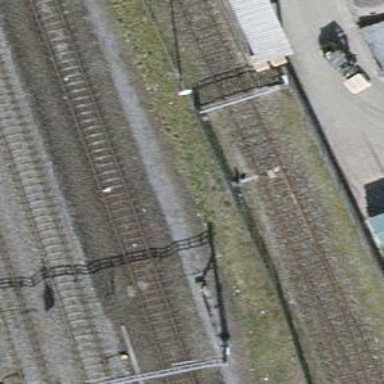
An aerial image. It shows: Railway switch.